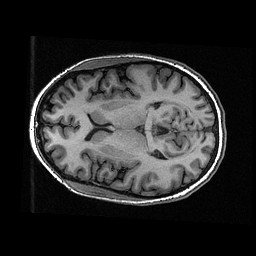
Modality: T1w
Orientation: axial
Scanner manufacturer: ge
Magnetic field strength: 3 T
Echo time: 0.00318 s